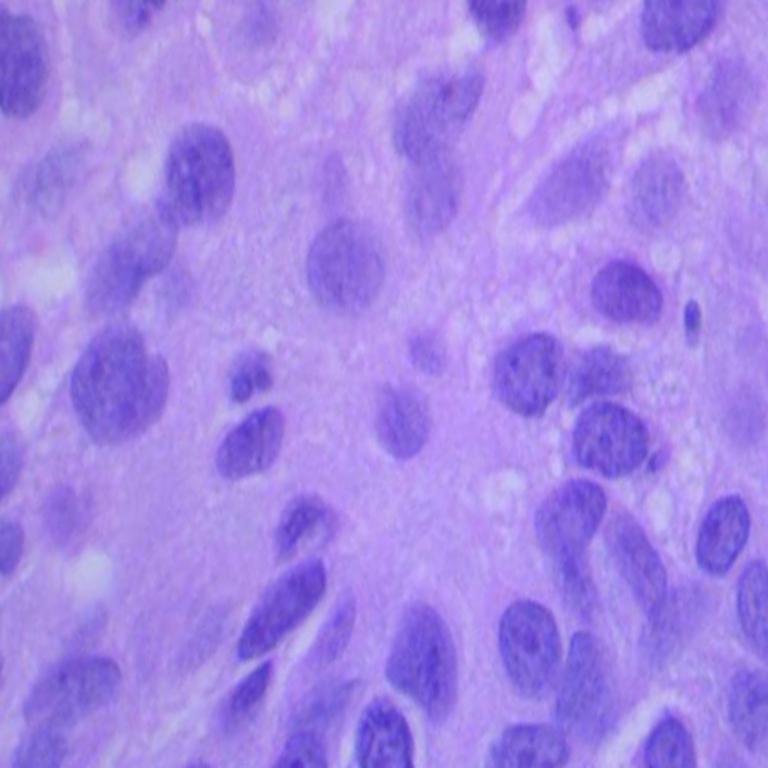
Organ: lung
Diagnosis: squamous carcinomas